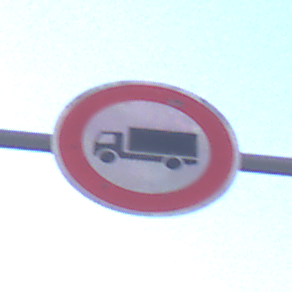
Verkehrszeichen: VerbotFuerKraftfahrzeugeUeberDreiKommaFuenfTonnen
Umgebung: Outdoor, Urban
Tageszeit: MorningAfternoon
Wetter: PartlyCloudy
Licht: Natural
Jahreszeit: NotSpecified
Kontrast: LowContrast